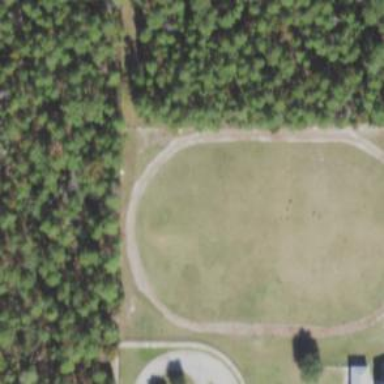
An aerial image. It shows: Track located within leisure land area.